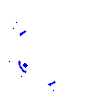
Particle: proton